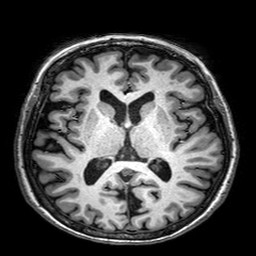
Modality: T1w
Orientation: coronal
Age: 63
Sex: female
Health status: healthy
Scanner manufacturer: philips
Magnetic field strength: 3 T